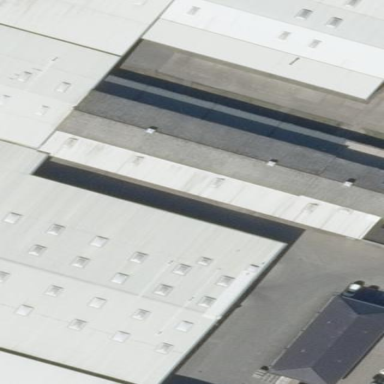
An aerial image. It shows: Industrial building.